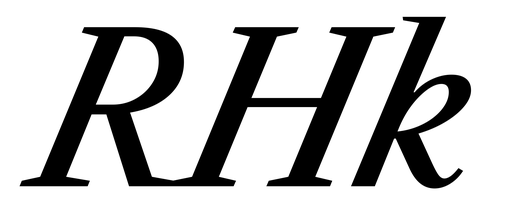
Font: LibreCaslonText-Italic_Medium_Italic